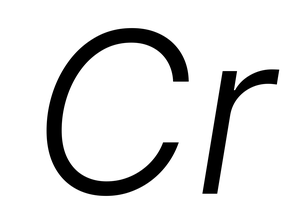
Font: Inter-Italic_Light_Italic